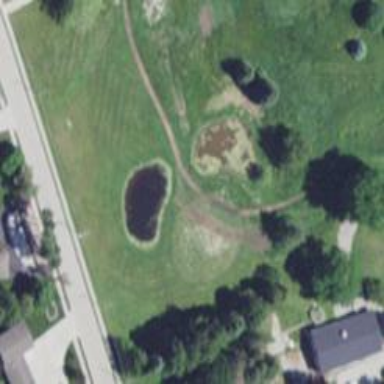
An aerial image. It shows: Grassy area designated as golf fairway.